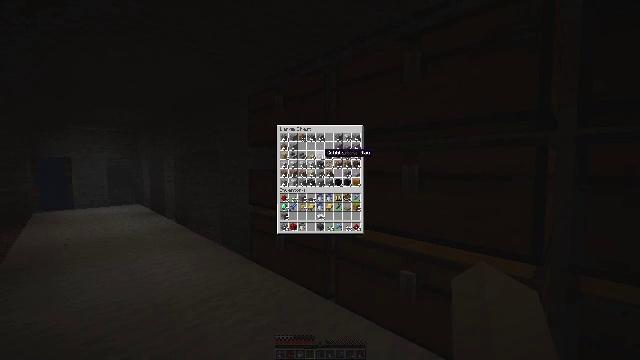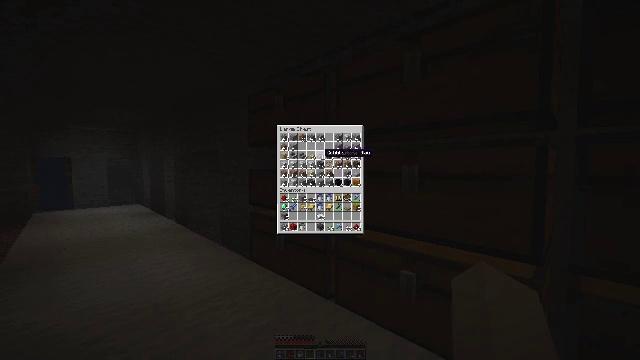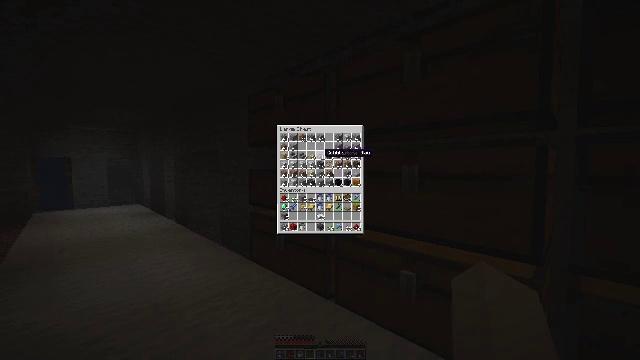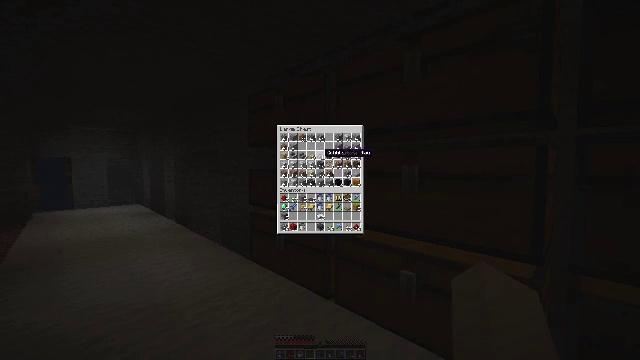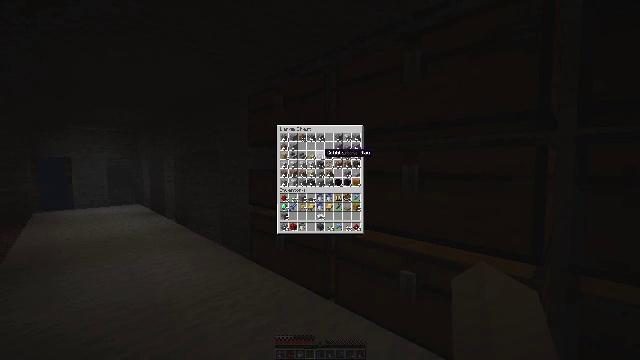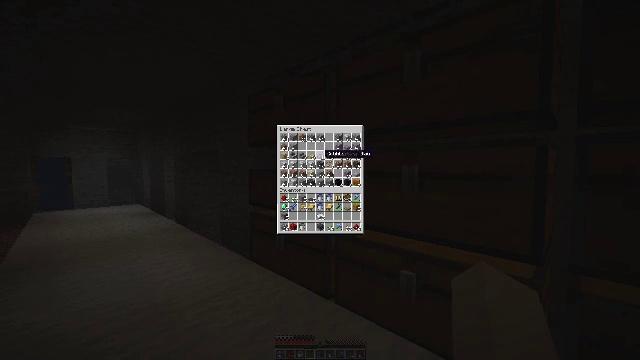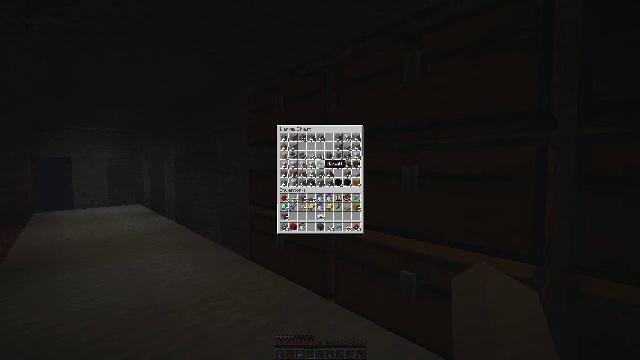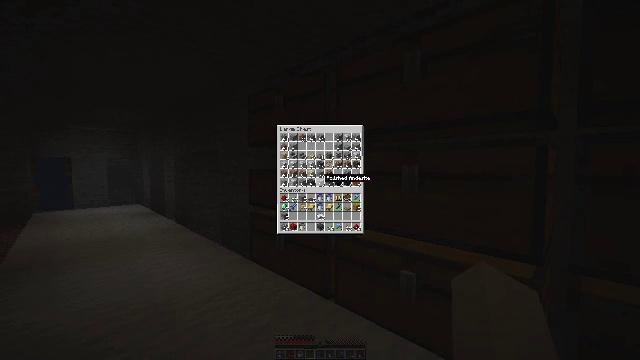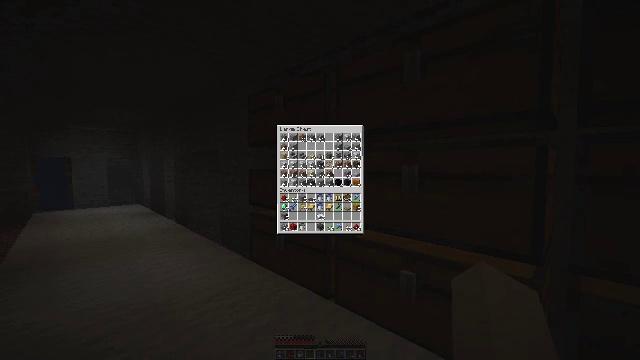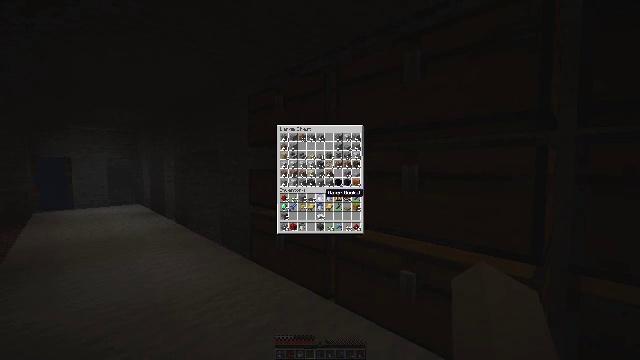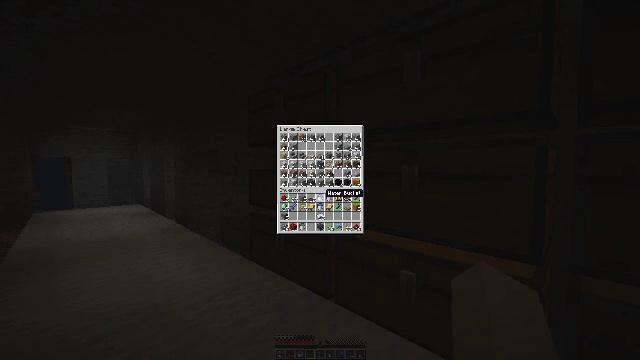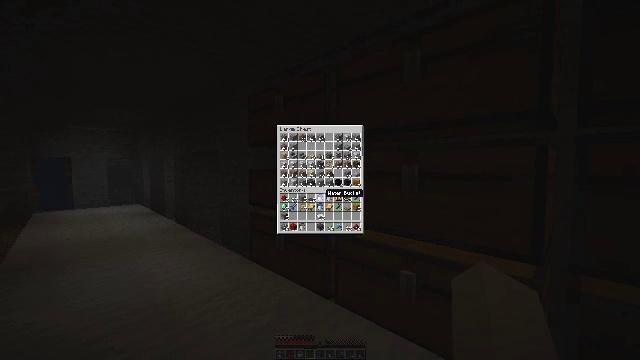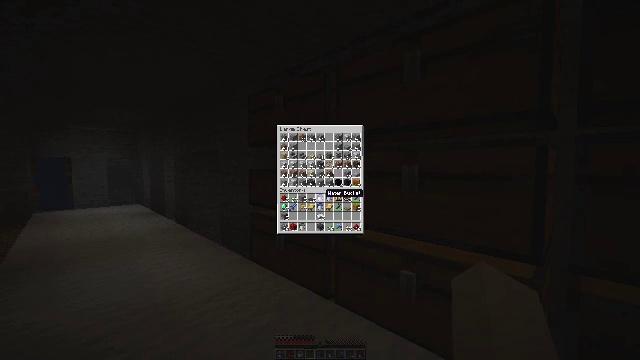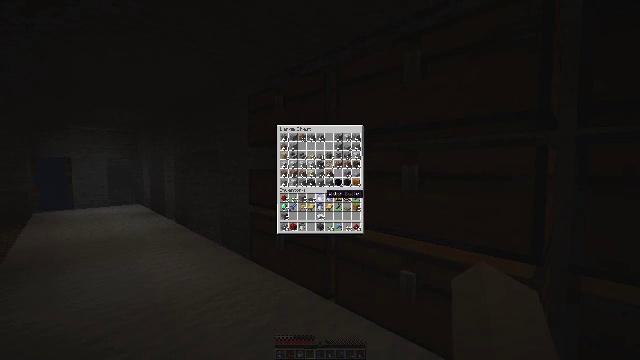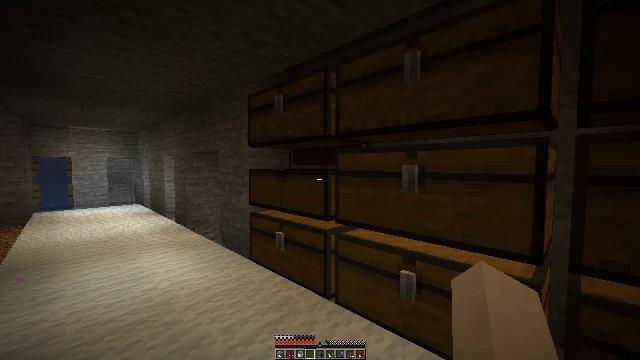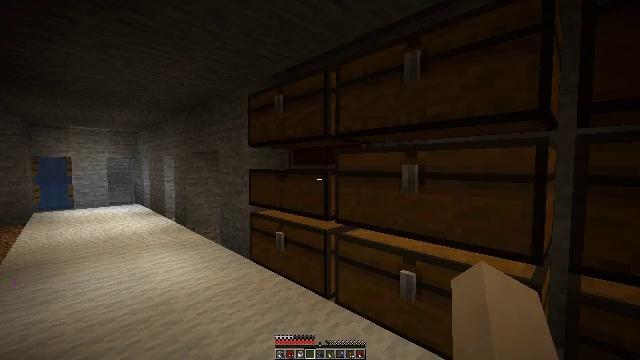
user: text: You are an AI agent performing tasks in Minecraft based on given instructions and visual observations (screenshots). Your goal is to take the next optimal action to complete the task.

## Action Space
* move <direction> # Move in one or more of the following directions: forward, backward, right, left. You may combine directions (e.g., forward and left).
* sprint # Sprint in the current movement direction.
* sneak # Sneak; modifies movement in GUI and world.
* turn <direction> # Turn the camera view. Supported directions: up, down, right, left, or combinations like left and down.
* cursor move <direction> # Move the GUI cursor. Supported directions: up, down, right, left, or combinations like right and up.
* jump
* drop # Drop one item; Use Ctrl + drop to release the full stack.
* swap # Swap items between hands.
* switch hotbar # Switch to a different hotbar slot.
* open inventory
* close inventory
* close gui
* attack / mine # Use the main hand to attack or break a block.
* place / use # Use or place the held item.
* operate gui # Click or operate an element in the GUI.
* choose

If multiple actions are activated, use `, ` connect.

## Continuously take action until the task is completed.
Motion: motion action
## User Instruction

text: Mine the grindstone block.
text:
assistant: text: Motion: no_op
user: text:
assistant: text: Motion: no_op
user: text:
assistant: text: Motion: no_op
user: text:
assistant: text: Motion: no_op
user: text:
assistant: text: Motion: no_op
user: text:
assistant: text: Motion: turn down
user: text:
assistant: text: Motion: turn down
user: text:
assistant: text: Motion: turn down
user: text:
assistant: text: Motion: turn down
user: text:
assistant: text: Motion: no_op
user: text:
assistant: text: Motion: no_op
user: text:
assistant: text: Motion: no_op
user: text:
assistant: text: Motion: no_op
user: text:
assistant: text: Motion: close inventory
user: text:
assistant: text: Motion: close inventory
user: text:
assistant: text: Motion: close inventory
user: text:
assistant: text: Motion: no_op
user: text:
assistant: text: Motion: no_op
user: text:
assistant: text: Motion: no_op
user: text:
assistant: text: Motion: no_op
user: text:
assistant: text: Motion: turn down
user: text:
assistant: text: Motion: turn left and down
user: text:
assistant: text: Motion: no_op
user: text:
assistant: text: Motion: no_op
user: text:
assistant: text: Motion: turn up
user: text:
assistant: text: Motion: move forward, turn up
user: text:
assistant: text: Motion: move forward
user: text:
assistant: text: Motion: move forward and move left
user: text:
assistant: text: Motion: move forward and move left, turn right
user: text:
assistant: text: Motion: move forward and move left, turn right